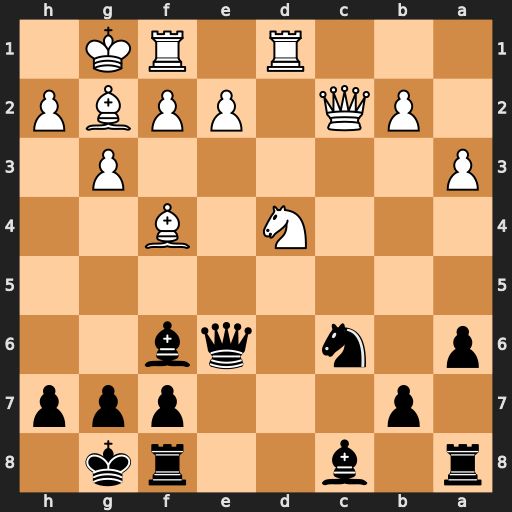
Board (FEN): r1b2rk1/1p3ppp/p1n1qb2/8/3N1B2/P5P1/1PQ1PPBP/3R1RK1
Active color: b
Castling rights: -
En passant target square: -
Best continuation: Nxd4 Rxd4 Bxd4